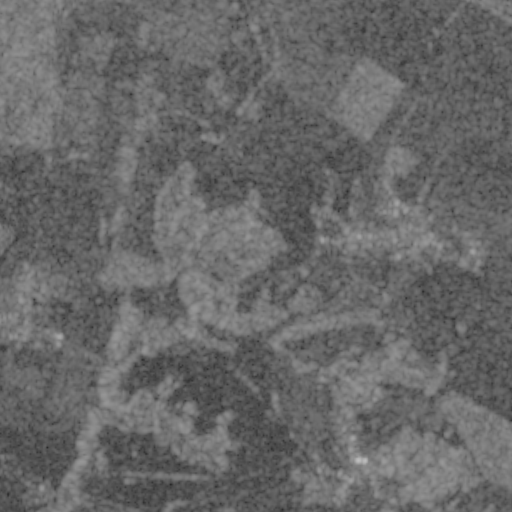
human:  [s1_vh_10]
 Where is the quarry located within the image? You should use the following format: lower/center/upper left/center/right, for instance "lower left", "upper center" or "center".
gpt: The quarry is located in the upper left of the image.
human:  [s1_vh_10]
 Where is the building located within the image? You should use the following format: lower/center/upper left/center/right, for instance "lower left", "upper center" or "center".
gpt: There is no building in the image.

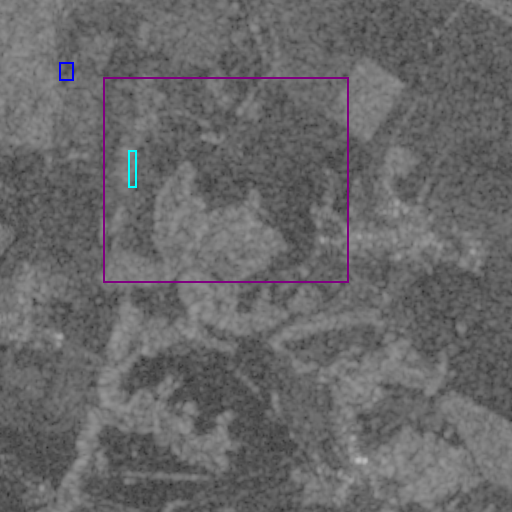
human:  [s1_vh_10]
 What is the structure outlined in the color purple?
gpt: The structure outlined in purple is a crop field.
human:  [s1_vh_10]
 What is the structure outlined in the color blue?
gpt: The structure outlined in blue is a park.
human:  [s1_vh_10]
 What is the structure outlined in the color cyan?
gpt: The structure outlined in cyan is a quarry.
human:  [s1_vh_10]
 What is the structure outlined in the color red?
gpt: There is no red outline.